Aerial crown-view tile of a tropical tree (Barro Colorado Island, Panama), acquired 20240716:
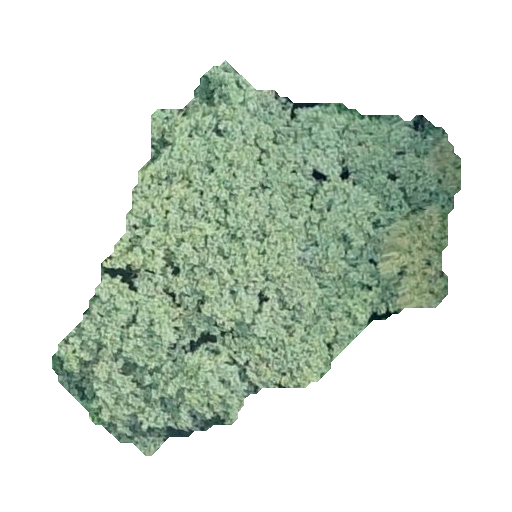
Species: Apeiba membranacea
GBIF accepted scientific name: Apeiba membranacea
Crown area: 149.332 m²